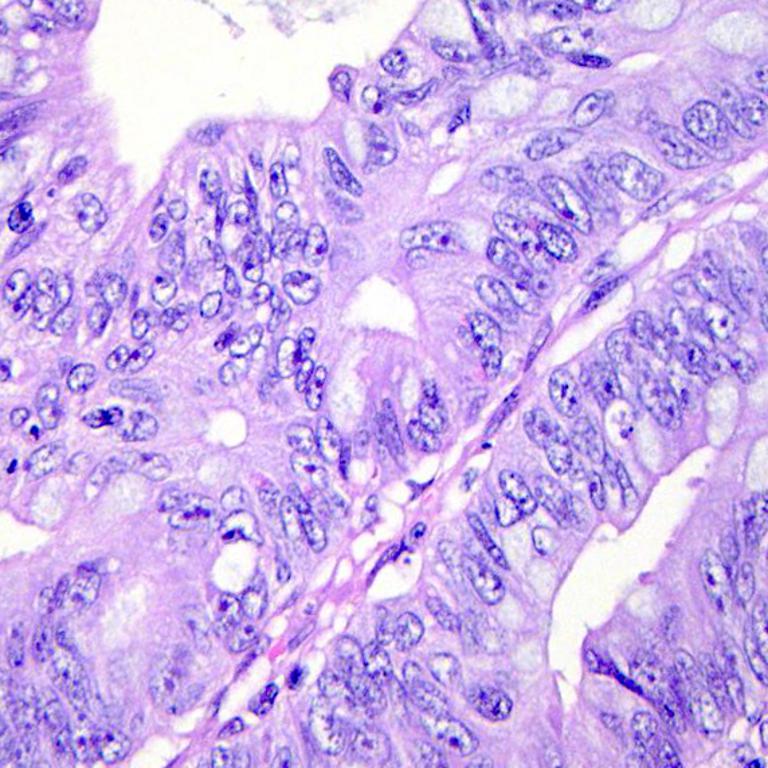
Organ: colon
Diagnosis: adenocarcinomas